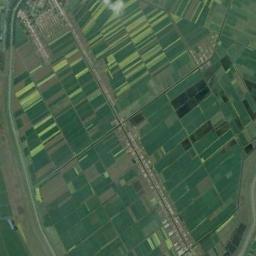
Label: rectangular_farmland